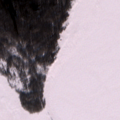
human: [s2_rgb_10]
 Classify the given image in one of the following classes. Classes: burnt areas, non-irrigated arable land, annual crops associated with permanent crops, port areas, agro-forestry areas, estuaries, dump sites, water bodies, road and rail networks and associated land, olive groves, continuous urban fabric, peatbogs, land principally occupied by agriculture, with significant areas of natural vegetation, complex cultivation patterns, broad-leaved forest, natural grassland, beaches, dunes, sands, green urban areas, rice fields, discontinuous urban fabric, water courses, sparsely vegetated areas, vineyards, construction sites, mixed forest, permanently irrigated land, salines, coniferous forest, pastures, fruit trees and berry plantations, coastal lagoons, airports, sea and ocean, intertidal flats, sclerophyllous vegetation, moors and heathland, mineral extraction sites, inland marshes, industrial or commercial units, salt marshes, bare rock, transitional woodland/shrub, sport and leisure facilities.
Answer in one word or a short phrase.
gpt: pastures, broad-leaved forest, transitional woodland/shrub, sea and ocean